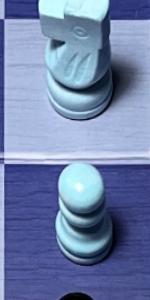
Label: Pawn_White